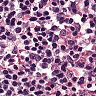
Metastatic tissue present: no